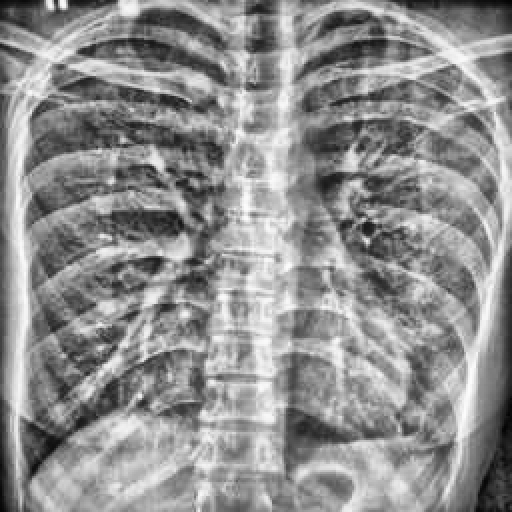
Finding: TUBERCULOSIS